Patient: sex F, age 58
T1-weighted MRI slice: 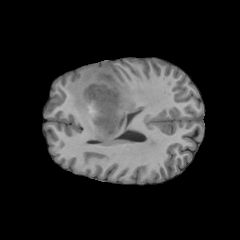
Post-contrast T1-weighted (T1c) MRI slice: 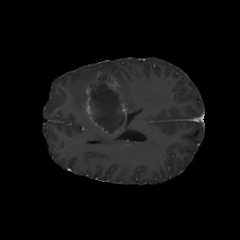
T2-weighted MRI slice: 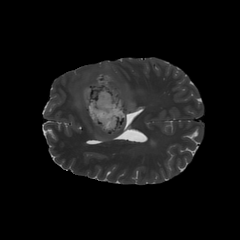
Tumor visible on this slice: yes
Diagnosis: Glioblastoma, IDH-wildtype
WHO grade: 4